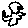
Label: bird